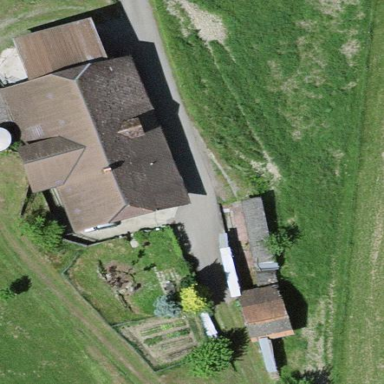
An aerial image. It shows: Farm building.